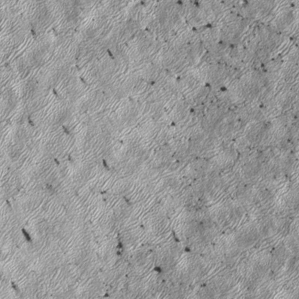
Label: frost